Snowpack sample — Buffalo Mountain, Silverthorne, Colorado, USA (2/22/26, 2:02 PM MST)
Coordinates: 39.622, -106.113
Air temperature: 33 °F
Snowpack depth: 63 cm
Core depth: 50 cm
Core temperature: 26.6 °F
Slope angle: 11°, slope face: 116°
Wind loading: low
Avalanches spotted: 0
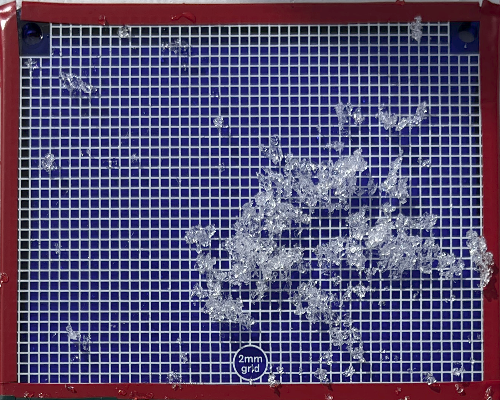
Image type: profile
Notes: In a firebreak similar to site 1, minimal wind loading with no spotted avalanches (not many faces in view though)